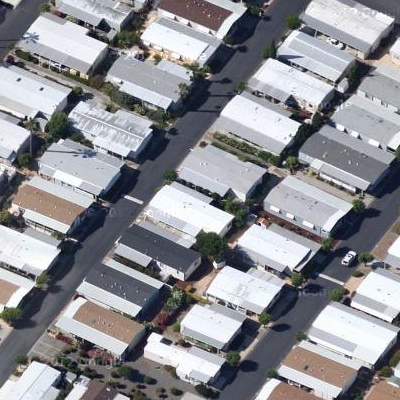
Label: fResident